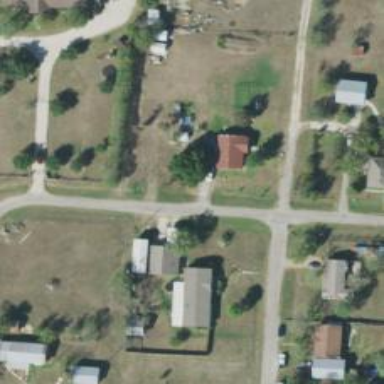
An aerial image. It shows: Driveway.